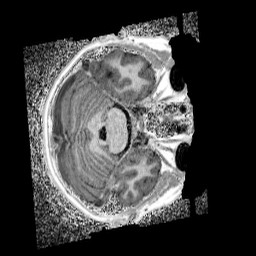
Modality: UNIT1_denoised
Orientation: axial
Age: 9
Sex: male
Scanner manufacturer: siemens
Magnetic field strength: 3 T
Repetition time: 4 s
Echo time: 0.00299 s